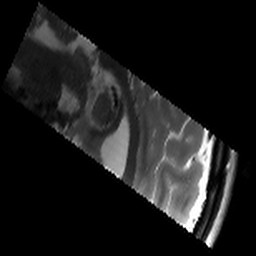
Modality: T2w
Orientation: sagittal
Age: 21
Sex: male
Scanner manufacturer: siemens
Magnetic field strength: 3 T
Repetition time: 8.02 s
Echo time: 0.08 s